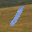
Label: 1